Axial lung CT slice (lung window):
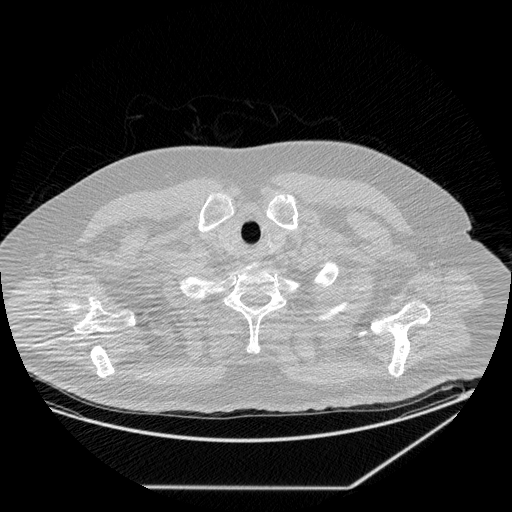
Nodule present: no